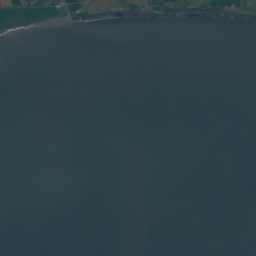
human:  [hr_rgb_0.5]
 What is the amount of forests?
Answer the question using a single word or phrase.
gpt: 1

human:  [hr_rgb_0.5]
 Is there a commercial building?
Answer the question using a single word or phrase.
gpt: no

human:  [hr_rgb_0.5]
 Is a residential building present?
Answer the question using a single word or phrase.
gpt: yes

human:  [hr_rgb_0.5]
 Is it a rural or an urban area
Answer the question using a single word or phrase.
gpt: rural

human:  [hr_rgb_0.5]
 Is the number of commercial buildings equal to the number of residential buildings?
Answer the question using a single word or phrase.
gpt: no

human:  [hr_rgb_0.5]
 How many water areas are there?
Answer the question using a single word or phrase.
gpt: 5

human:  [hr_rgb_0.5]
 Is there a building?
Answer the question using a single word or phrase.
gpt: yes

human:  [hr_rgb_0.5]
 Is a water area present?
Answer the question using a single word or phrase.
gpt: yes

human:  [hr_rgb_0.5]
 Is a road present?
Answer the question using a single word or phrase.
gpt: yes

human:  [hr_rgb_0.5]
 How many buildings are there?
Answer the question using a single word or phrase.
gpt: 3

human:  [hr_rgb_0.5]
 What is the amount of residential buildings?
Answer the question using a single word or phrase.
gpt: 3

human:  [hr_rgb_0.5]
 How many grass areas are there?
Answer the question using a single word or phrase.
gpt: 29

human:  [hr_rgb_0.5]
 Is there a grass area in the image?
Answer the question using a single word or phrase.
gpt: yes

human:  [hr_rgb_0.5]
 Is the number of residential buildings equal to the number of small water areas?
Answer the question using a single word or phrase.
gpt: no

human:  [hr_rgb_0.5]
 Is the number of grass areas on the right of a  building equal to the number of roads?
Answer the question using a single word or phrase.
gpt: no

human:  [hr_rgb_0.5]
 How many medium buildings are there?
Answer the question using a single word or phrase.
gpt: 0

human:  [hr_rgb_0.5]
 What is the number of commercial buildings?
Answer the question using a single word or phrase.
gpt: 0

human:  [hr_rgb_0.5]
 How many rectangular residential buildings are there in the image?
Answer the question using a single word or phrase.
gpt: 2

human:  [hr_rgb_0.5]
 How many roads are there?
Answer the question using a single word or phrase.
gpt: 38

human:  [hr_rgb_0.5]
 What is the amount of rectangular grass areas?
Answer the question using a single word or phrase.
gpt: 6

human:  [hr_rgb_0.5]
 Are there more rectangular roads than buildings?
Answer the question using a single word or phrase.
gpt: no

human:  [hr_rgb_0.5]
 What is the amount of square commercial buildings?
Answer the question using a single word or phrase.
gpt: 0

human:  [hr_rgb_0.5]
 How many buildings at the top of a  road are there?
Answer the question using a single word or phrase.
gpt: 3

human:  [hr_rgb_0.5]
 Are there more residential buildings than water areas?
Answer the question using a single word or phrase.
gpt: no

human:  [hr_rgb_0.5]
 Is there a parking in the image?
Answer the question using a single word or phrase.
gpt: yes

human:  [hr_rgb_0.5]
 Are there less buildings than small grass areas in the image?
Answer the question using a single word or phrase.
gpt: yes

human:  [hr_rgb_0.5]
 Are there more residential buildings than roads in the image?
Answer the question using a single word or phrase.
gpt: no

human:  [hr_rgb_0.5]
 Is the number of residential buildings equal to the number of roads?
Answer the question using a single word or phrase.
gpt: no

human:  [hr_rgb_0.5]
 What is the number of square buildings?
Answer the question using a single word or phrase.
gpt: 0

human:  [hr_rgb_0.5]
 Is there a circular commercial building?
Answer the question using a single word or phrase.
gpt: no

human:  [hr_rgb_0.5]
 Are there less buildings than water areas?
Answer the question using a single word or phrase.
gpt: yes

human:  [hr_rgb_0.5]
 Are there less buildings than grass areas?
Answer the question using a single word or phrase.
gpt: yes

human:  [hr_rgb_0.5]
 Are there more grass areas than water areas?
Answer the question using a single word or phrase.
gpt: yes

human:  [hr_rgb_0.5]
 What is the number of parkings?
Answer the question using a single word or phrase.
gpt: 1

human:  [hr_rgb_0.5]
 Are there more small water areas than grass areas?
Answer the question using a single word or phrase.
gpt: no

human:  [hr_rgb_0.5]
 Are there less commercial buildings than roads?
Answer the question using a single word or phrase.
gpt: yes

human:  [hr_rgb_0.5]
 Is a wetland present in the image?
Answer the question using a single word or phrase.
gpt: yes

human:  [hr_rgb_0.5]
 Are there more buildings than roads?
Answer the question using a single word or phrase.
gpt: no

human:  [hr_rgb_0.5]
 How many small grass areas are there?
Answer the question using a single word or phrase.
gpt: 4

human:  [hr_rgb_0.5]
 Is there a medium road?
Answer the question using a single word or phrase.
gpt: no

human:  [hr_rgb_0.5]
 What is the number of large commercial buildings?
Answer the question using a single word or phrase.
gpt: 0

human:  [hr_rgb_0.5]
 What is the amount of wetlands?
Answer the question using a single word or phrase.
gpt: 1

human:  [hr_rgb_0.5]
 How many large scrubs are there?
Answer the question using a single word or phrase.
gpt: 3

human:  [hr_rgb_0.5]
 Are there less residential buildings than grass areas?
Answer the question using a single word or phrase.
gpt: yes

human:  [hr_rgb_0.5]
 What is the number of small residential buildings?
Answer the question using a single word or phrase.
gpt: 3

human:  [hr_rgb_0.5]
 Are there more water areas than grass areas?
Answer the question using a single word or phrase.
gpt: no

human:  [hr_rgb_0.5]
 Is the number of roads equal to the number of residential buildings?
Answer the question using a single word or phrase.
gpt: no

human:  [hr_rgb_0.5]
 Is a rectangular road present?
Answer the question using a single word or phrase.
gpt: no

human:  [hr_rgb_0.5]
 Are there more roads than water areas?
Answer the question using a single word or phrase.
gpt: yes

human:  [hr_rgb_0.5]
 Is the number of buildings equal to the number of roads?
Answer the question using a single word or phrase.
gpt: no

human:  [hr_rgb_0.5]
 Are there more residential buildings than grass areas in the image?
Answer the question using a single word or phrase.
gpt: no

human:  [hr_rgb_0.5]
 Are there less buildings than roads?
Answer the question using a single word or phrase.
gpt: yes

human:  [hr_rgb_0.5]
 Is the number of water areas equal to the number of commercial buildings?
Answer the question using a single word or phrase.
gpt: no

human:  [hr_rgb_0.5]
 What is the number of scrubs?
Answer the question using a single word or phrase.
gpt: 3

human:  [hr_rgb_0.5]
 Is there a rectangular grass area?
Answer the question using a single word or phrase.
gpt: yes

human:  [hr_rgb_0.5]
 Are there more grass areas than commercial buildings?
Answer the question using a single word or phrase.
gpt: yes

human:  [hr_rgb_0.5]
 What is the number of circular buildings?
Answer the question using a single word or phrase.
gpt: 0

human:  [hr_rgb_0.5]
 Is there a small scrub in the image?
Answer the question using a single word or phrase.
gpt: no

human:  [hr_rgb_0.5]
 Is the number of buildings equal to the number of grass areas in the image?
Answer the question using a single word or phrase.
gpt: no

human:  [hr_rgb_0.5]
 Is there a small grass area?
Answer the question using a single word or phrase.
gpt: yes

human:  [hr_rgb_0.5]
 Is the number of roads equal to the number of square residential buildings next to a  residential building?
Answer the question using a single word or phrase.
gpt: no

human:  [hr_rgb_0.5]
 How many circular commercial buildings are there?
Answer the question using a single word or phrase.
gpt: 0

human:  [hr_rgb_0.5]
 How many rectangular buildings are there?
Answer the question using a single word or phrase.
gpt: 2

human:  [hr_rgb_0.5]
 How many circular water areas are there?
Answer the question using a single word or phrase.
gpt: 2